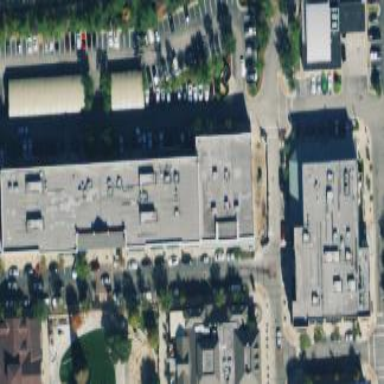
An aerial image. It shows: Parking area.